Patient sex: M
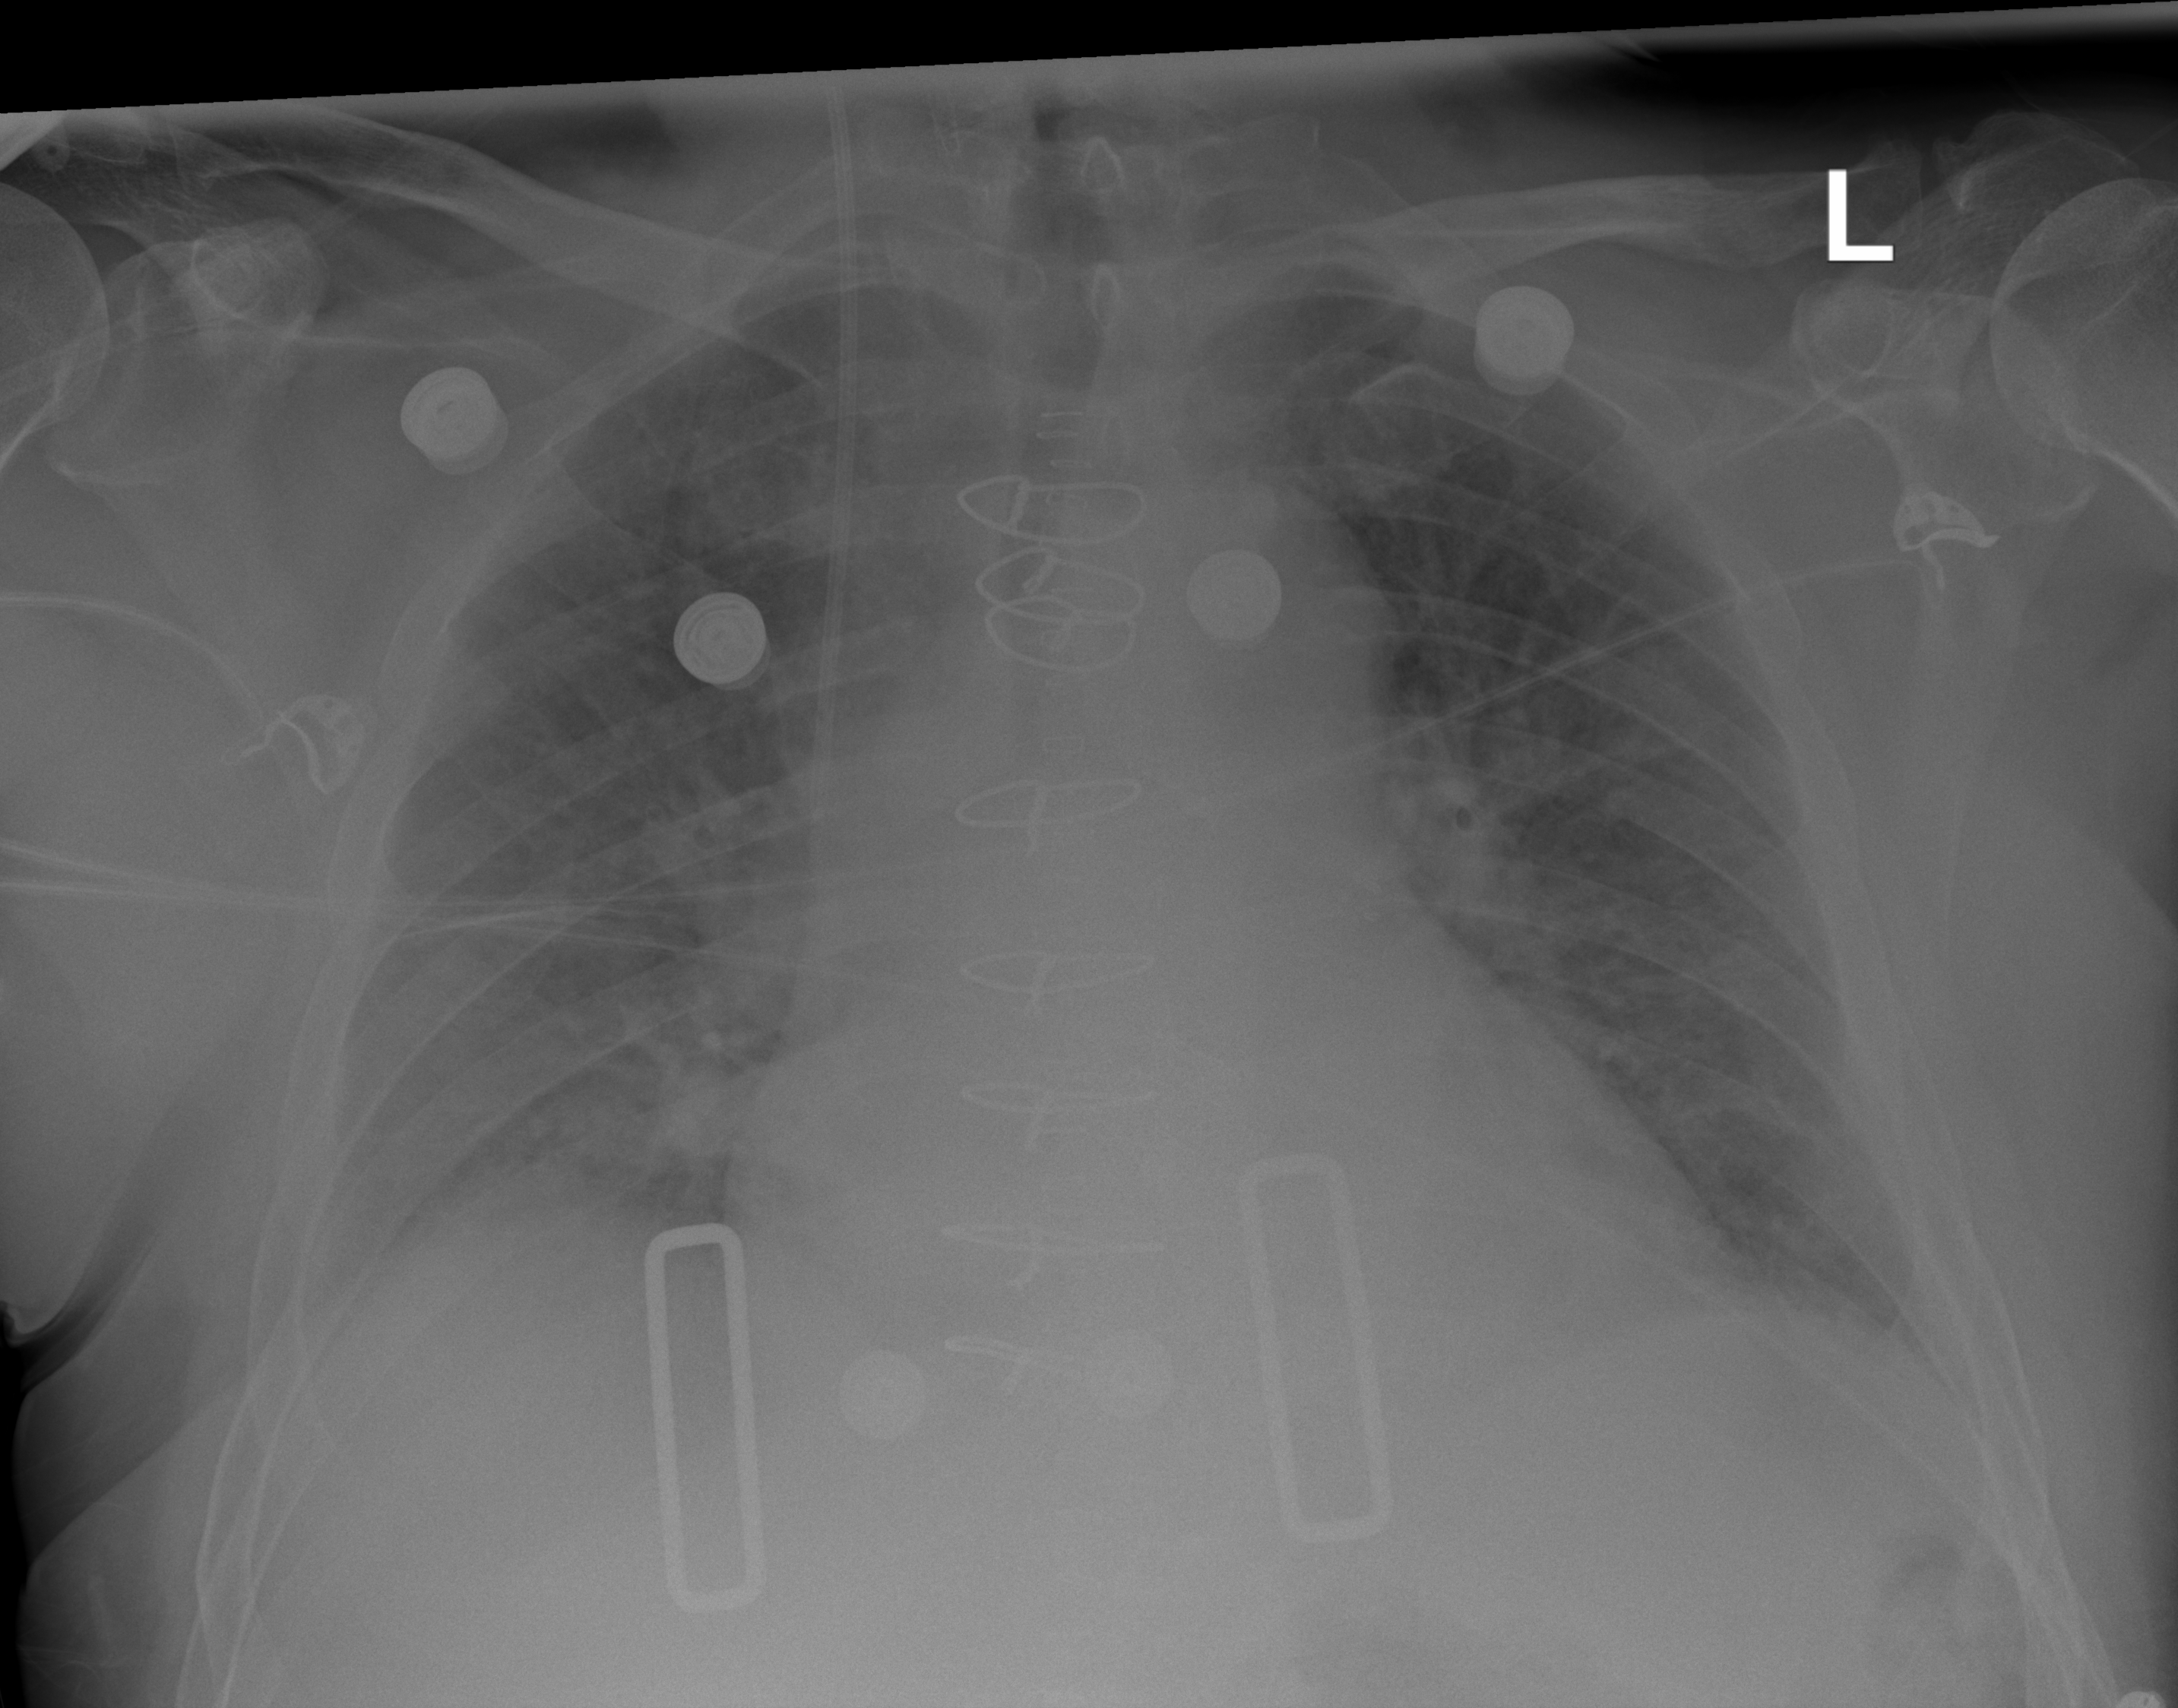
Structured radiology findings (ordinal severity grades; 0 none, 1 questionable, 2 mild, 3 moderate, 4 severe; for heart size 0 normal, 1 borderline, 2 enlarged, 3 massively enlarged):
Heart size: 2
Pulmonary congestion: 2
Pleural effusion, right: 2
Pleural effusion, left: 2
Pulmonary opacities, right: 2
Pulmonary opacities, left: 2
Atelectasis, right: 2
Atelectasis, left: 2